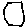
Label: hexagon